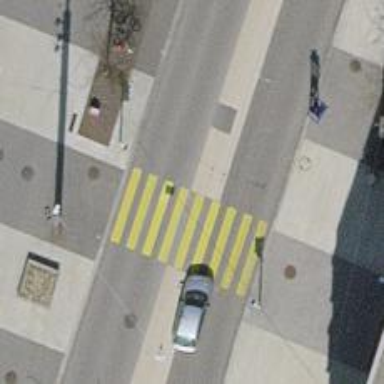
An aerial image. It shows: Road crossing with traffic signals.